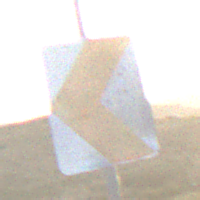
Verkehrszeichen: RichtungstafelnInKurvenKleinRechts
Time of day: SunriseSunset
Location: Outdoor (Nature)
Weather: PartlyCloudy
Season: NotSpecified
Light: Natural